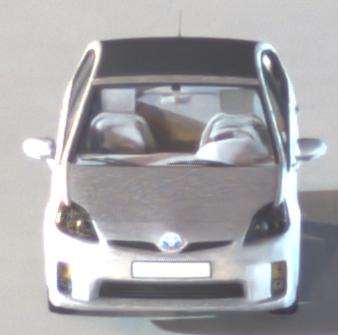
Make: Toyota
Model: Prius 1.5 Hybrid
Detailed model: Prius (HW2)
Model produced from: 2006/03
Model produced until: 2009/06
Doors: 5
Color: white
Road condition: dry road
Daytime: night
Contrast: high contrast